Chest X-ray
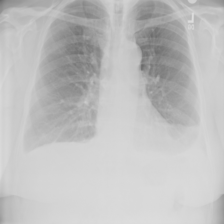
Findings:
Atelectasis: positive
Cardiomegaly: negative
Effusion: positive
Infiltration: positive
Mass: negative
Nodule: negative
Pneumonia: negative
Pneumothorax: negative
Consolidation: negative
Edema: negative
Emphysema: negative
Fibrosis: negative
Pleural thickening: negative
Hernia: negative